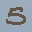
Label: 5